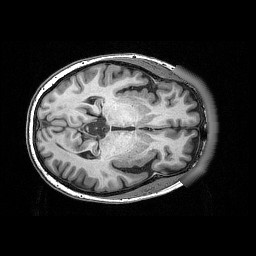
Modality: T1w
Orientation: axial
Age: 59
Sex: female
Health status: ill
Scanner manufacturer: siemens
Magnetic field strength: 3 T
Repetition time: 0.0025 s
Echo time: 0.00336 s